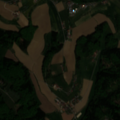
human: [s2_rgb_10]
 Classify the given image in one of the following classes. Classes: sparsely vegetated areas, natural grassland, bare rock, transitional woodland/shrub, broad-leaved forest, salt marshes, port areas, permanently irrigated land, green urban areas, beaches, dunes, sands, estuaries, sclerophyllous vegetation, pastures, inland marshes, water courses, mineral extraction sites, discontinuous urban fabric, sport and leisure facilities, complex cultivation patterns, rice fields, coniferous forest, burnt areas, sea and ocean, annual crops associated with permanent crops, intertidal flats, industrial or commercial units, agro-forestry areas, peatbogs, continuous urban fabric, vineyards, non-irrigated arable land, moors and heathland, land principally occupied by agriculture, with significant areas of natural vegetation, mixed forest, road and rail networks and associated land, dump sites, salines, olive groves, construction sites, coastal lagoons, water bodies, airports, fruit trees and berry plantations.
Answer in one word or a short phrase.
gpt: non-irrigated arable land, complex cultivation patterns, broad-leaved forest, mixed forest